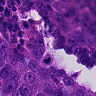
Metastatic tissue present: yes